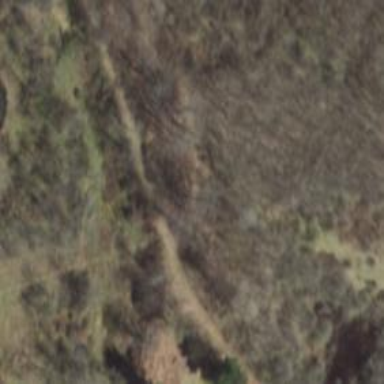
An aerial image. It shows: Abandoned railway.